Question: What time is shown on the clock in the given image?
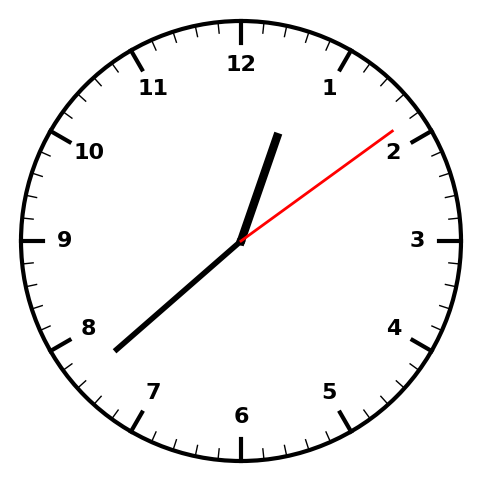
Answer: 12:38:09